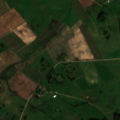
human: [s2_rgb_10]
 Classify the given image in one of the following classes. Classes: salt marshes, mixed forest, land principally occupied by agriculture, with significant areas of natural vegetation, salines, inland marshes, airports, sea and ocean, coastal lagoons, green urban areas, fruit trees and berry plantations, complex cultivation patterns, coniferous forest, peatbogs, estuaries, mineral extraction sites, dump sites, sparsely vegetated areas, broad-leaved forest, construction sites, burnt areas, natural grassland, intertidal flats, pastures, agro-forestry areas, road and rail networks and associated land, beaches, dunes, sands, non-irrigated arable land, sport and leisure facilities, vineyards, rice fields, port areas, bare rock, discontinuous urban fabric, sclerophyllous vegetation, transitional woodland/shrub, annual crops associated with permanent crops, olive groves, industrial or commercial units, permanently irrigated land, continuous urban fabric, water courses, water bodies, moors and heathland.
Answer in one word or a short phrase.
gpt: non-irrigated arable land, complex cultivation patterns, land principally occupied by agriculture, with significant areas of natural vegetation